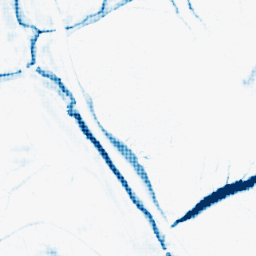
Category: morphological
Decomposition family: morphological_ellipse
Decomposition parameters: operation: closing
width: 20
height: 10
Upsampling method: sinc_hamming
Upsampling parameters: scale: 4
kernel_size: 4
Upsampling scale: 4